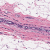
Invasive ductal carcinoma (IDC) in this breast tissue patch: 0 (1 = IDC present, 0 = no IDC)